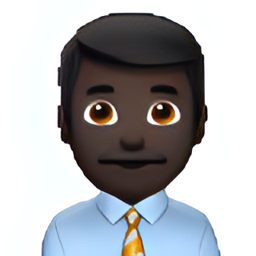
Name: male office worker type 6
Emoji: 👨🏿‍💼
Group: People & Body
Sub-group: person-role